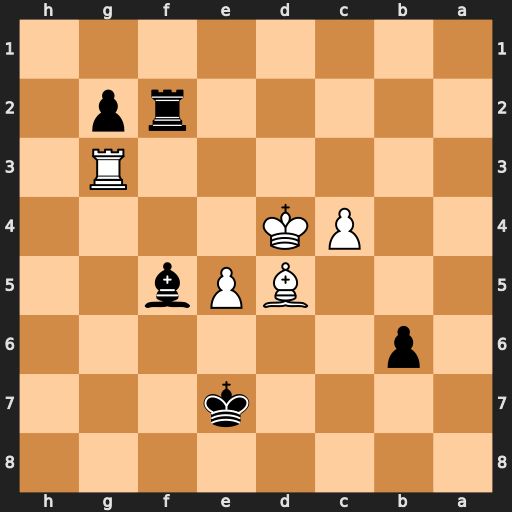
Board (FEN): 8/4k3/1p6/3BPb2/2PK4/6R1/5rp1/8
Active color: b
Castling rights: -
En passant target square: -
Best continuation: Rd2+ Kc3 Rd3+ Rxd3 g1=Q